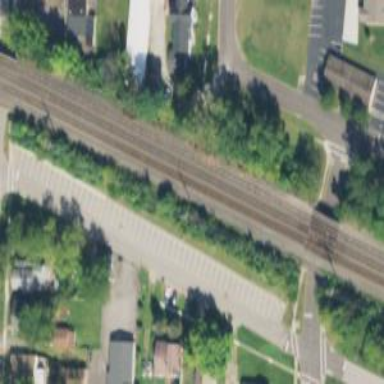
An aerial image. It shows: Railway siding with rails.